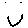
Label: smiley face